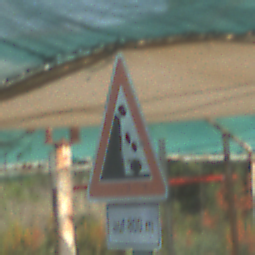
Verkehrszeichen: SteinschlagLinks
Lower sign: LaengeEinerStrecke5
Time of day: MorningAfternoon
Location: Roofed (Special)
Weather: PartlyCloudy
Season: NotSpecified
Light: Natural